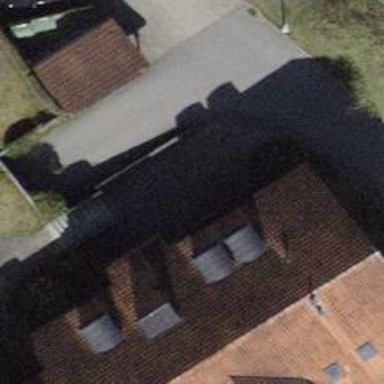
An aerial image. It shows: Set of steps on the road.